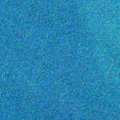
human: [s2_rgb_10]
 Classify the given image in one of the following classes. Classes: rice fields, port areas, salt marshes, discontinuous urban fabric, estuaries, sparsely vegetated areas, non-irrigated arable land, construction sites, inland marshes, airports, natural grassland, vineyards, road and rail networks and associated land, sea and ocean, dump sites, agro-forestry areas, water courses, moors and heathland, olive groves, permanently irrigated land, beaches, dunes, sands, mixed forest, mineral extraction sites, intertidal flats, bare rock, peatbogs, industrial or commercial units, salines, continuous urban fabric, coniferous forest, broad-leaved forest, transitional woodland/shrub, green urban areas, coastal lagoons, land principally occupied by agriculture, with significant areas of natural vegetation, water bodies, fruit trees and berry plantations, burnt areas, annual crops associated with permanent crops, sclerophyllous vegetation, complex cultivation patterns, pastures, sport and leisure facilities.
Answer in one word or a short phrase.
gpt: sea and ocean